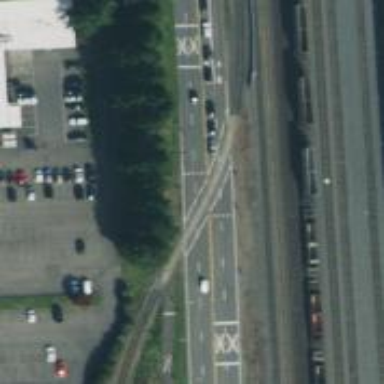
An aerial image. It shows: Uncontrolled railway level crossing that is exempt.